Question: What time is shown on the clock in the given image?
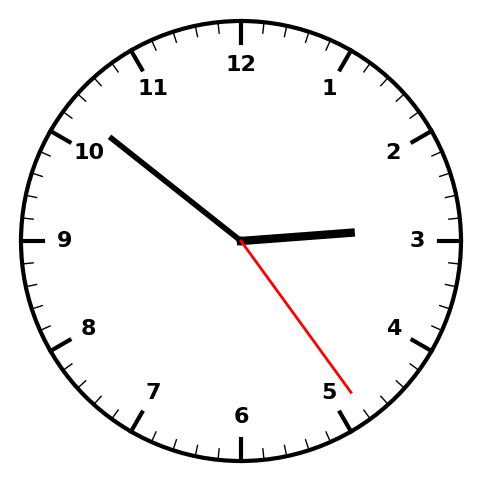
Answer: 02:51:24